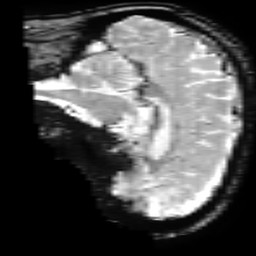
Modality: T2starw
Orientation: sagittal
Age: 60
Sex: male
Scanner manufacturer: ge
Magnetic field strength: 3 T
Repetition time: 0.65 s
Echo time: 0.02 s